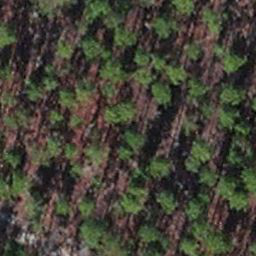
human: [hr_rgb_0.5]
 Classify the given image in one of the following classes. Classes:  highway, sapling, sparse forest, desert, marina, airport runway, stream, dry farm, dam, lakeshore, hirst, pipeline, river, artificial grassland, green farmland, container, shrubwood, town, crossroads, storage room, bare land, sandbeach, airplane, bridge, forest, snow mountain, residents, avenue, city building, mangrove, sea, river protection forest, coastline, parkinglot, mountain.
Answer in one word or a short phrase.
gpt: sapling